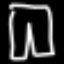
Label: pants